Interaction volume radius: 10 \u00c5
Interaction volume height: 20 \u00c5
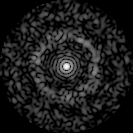
Disorder parameter: 0.8122